Aerial crown-view tile of a tropical tree (Barro Colorado Island, Panama), acquired 20250414:
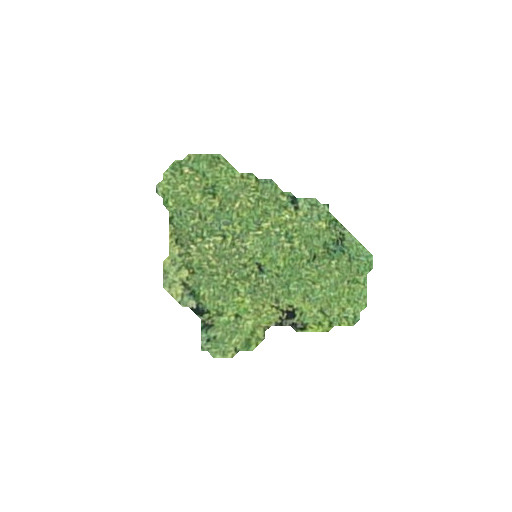
Species: Inga marginata
GBIF accepted scientific name: Inga marginata
Crown area: 42.94 m²